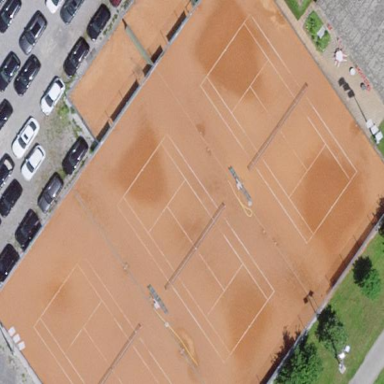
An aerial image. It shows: Sandy tennis court.